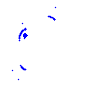
Particle: pion